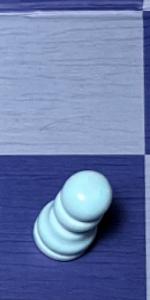
Label: Pawn_White